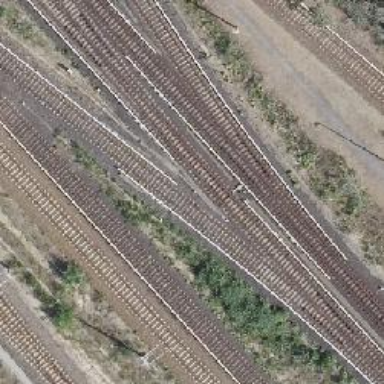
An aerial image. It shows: Light rail electrified railway with power from the bottom.